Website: home-depot
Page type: customer-info-address
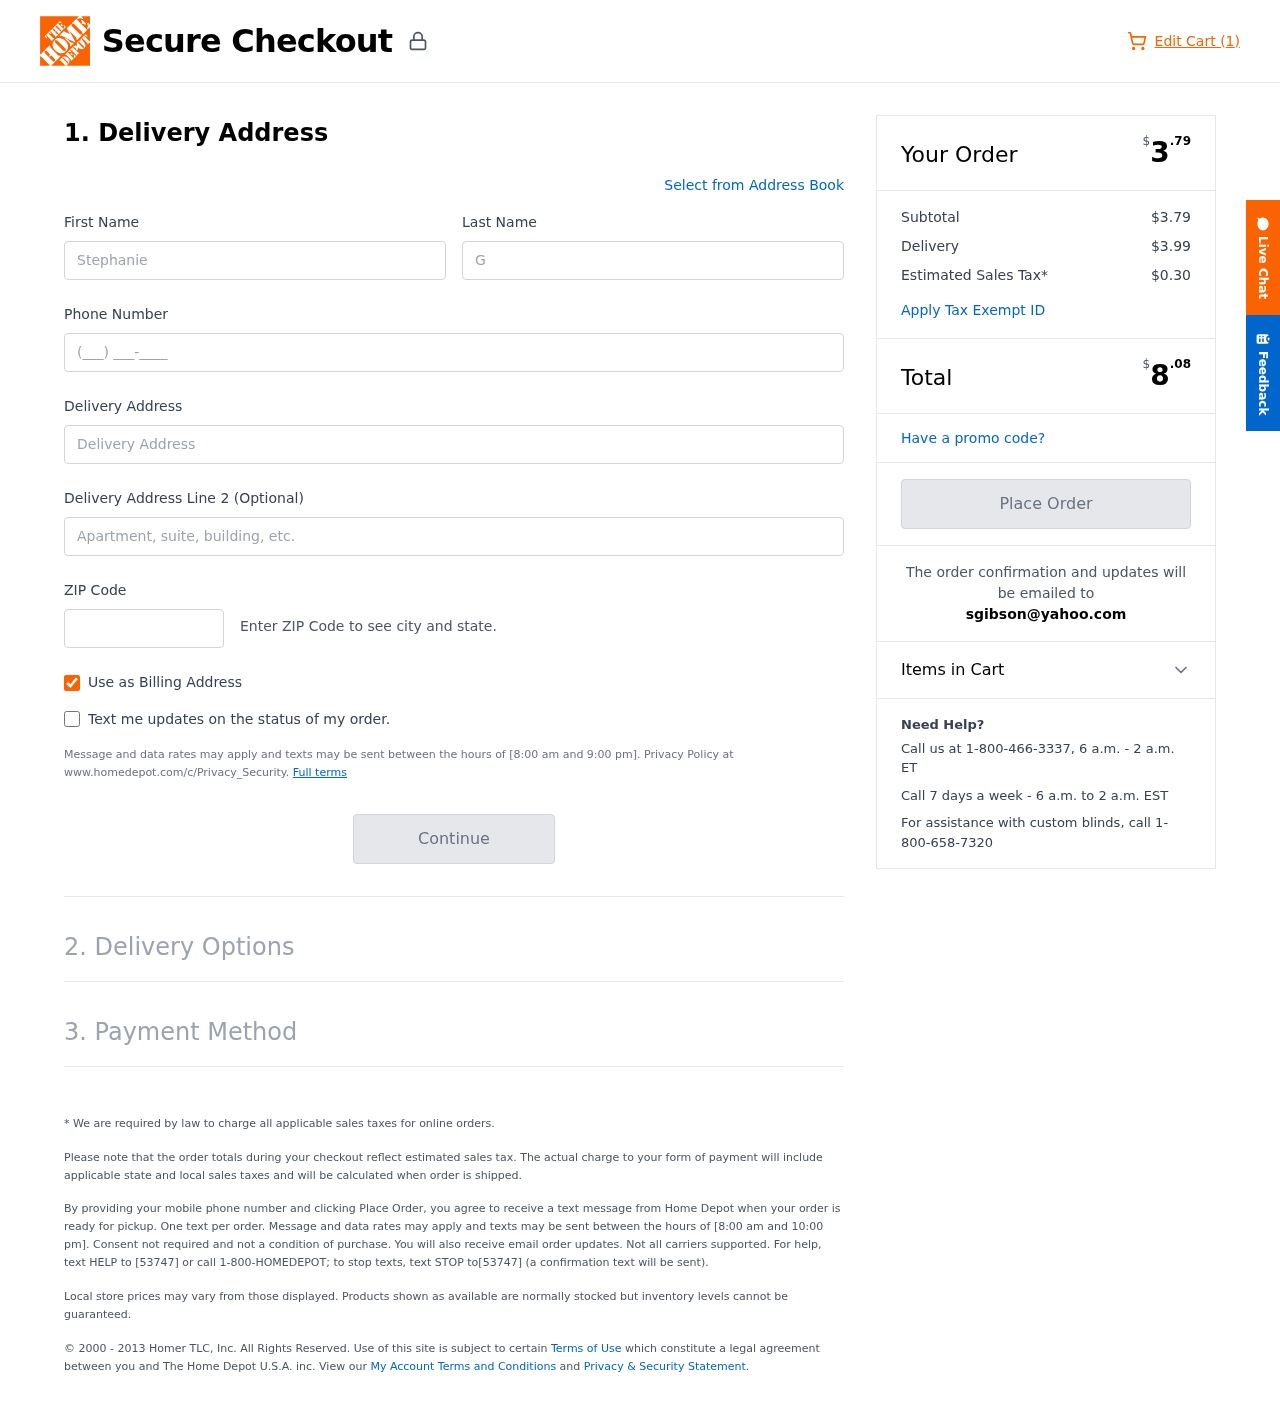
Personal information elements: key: PII_EMAIL
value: sgibson@yahoo.com
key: PII_FIRSTNAME
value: Stephanie
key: PII_LASTNAME
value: Gibson
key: PII_PHONE
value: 2247946390
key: PII_POSTCODE
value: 96502
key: PII_STREET
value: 13468 Christina Ports
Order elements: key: ORDER_NUM_ITEMS
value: Edit Cart (1)
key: ORDER_SUBTOTAL_HEADER
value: $3.79
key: ORDER_SUBTOTAL
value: $3.79
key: ORDER_SHIPPING_COST
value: $3.99
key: ORDER_TAX
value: $0.30
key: ORDER_TOTAL2
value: $8.08